Question: Currently when someone loggs out of a game it goes into the database with there game mode
'''
modes:
0 = easy
1 = noive
2 = legendary
'''
on my highscores for modes im trying to get it to replace
"0" to "easy" "1" to say novice and ofc "2" to say legendary

My code:
'''
$skill_xp = strtolower($skill.'_xp');
$min = $page == 1 ? 0 : ($page * 25) - 25;
$res = $con->query("SELECT * FROM hs_users ORDER BY $skill_xp DESC LIMIT $min, 25");
if ($res->num_rows > 0) {
$rank = ($page * 25) - 24;
while ($row = $res->fetch_assoc()) {
$level = $skill_xp == 'overall_xp' ? getTotalLevel($row, $skills) : getLevelForXp($row[$skill_xp], $skill);
echo '
<tr>
<td>'.$rank.'</td>
<td><a href="?player='.$row['username'].'">'.$row['username'].'</a></td>
<td><a href="?player='.$row['difficulty'].'">'.$row['difficulty'].'</a></td>
<td style="text-align:right;">'.getLevel($row).'</td>
<td style="text-align:right;">'.number_format($level).'</td>
<td style="text-align:right;">'.number_format($row[$skill_xp]).'</td>
</tr>';
$rank++;
}
}
'''
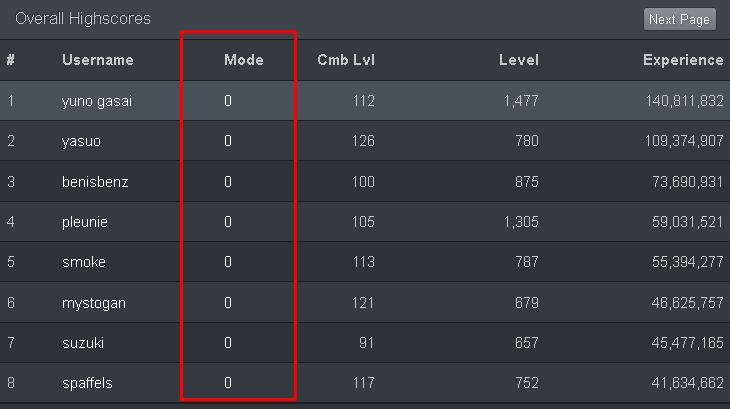
Answer: You can use 'switch' for this.
Create a function like so:
'''
function translateSkill( $skill ){
switch( $skill ){
case 0:
return "Easy";
break;
case 1:
return "Novice";
break;
case 2:
return "Legen ... wait for it ... DARY!";
break;
}
}
'''
and in your '<td>' instead of:
'''
<td><a href="?player='.$row['difficulty'].'">'.$row['difficulty'].'</a></td>
'''
you use:
'''
<td><a href="?player='.$row['difficulty'].'">'.translateSkill( $row['difficulty'] ).'</a></td>
'''